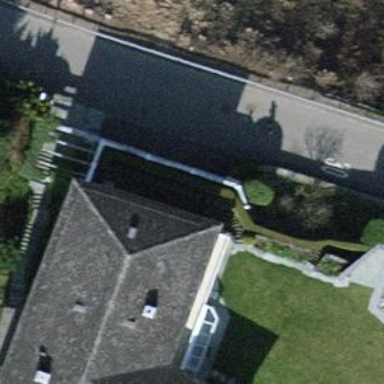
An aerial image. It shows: Retaining wall.